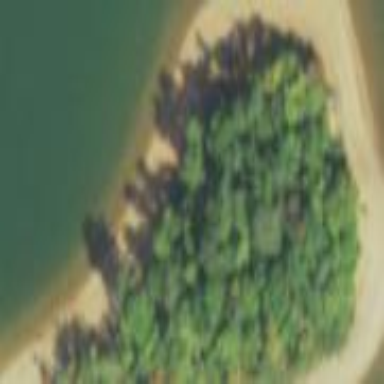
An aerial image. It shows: Island covered with woodland.